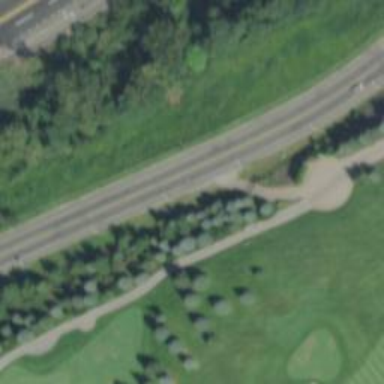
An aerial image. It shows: Service road used as golf cart path.